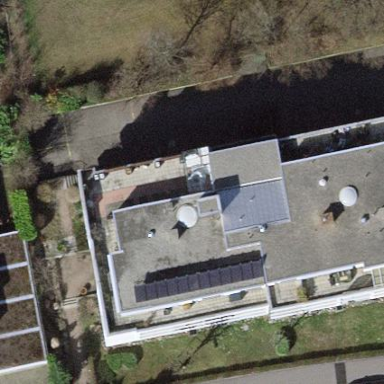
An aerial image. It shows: Building part with flat roof.